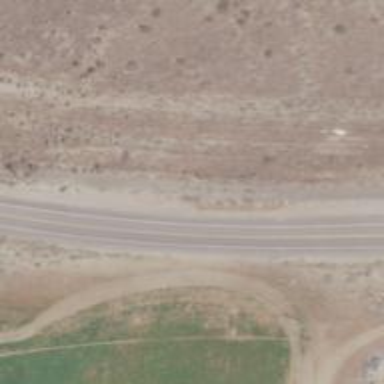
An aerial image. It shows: Unclassified road.